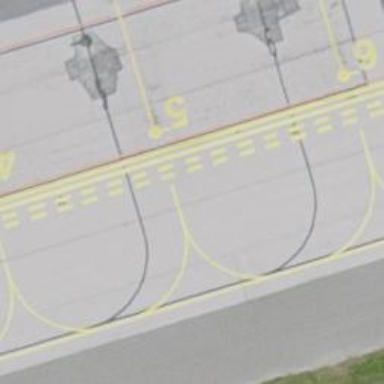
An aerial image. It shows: Runway holding position.